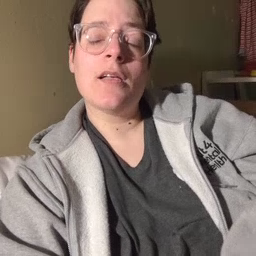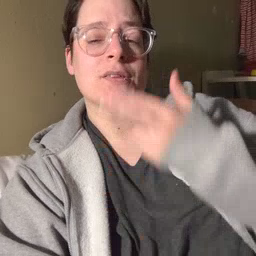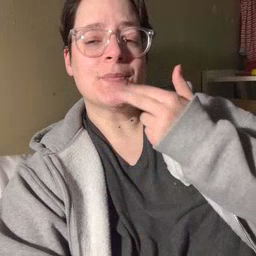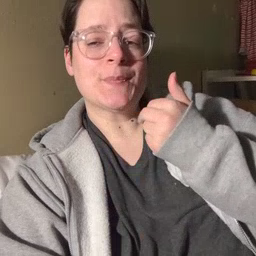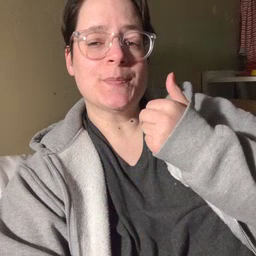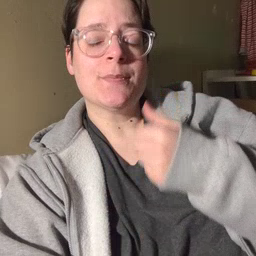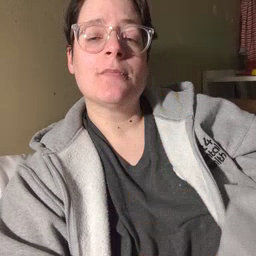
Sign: cute